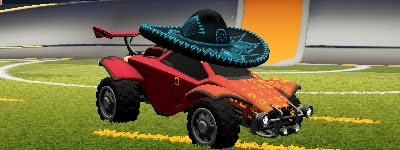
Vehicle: octane